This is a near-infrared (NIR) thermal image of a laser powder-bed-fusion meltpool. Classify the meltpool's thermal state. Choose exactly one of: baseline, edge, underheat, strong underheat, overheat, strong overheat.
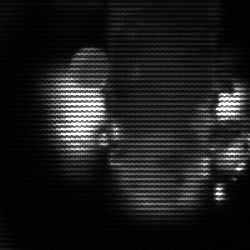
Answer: strong underheat